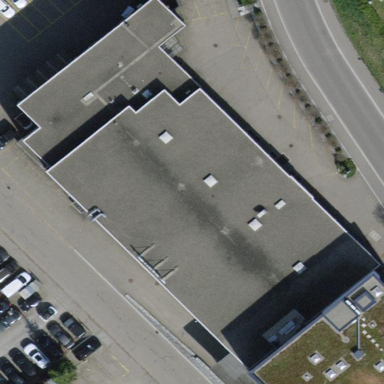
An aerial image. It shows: Industrial building.